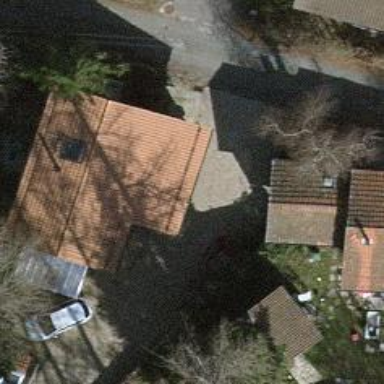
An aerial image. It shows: Simple and straightforward house.